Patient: sex M, age 44
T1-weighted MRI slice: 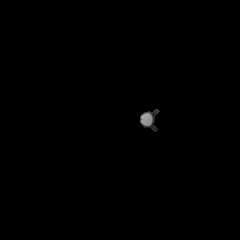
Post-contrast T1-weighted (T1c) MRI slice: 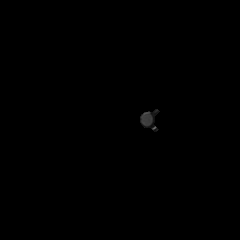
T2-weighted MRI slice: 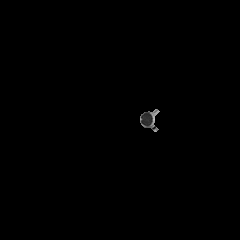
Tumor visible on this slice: no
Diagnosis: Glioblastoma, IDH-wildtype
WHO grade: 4